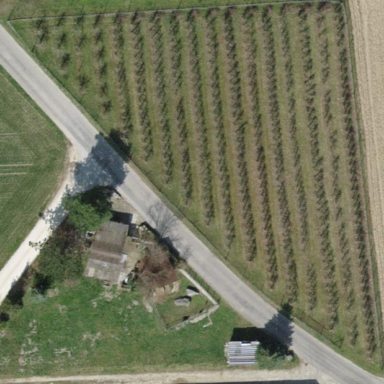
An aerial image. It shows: Orchard.